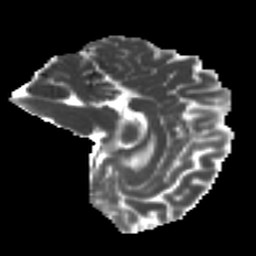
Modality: MD
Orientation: sagittal
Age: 33
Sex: female
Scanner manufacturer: ge
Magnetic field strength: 3 T
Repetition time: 7.8 s
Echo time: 0.0606 s